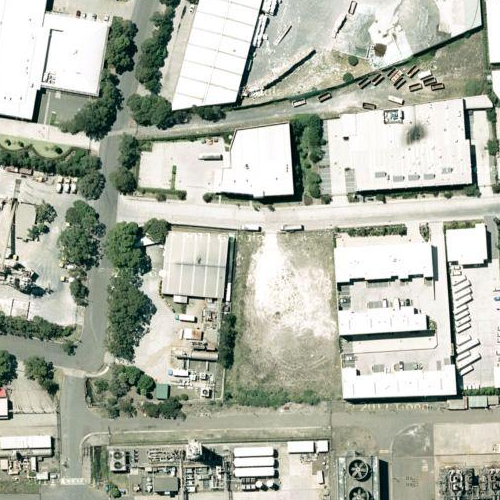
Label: sydney